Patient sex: M
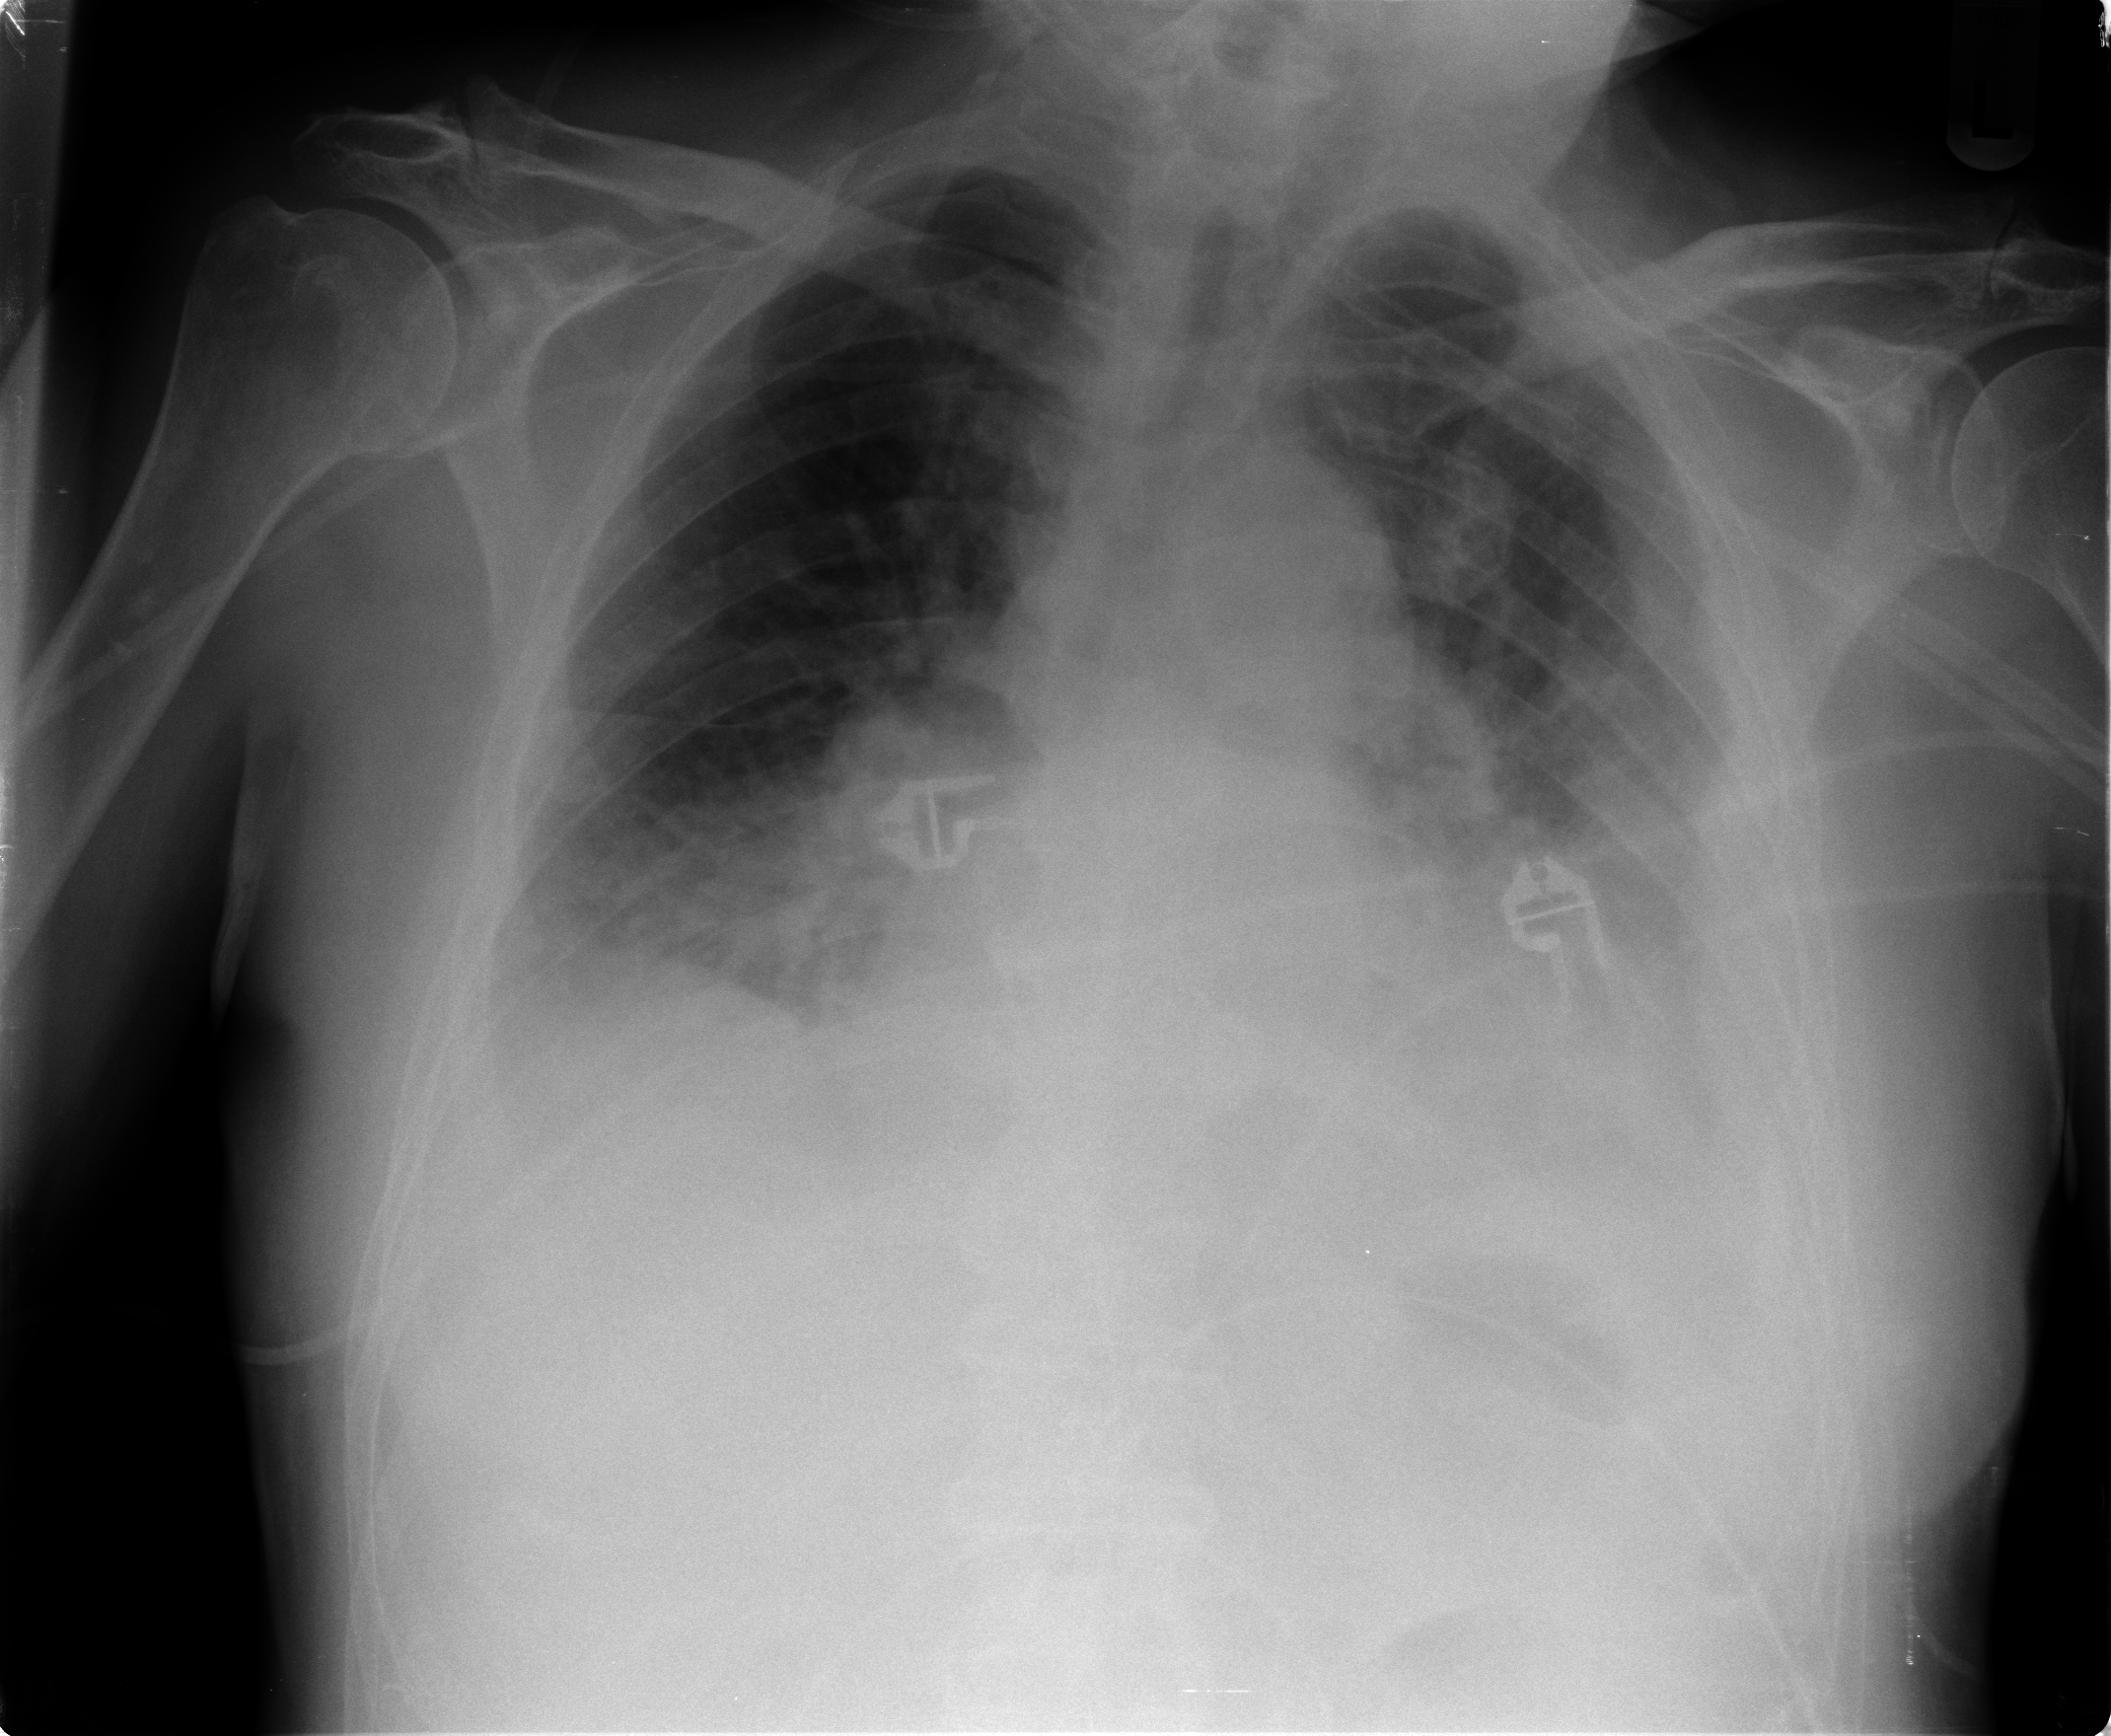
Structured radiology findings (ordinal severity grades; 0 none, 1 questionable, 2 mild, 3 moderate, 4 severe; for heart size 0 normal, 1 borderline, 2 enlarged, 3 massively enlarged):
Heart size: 2
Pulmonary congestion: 2
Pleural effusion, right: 2
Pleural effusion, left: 3
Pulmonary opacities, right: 0
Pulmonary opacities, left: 2
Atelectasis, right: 0
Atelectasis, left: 2